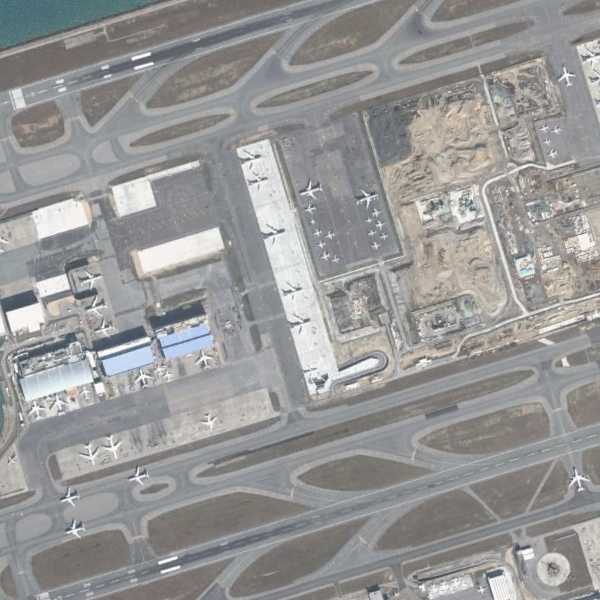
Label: Airport